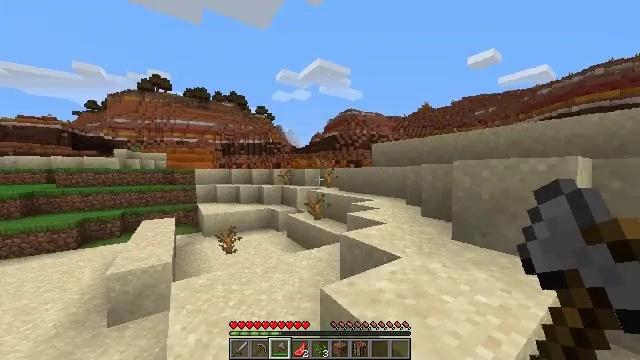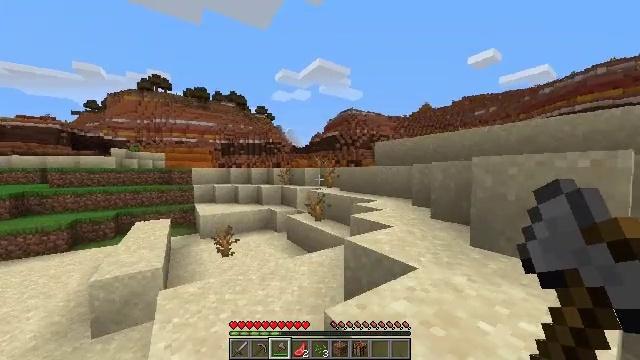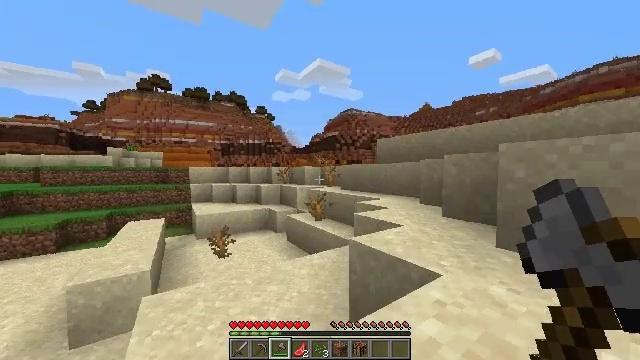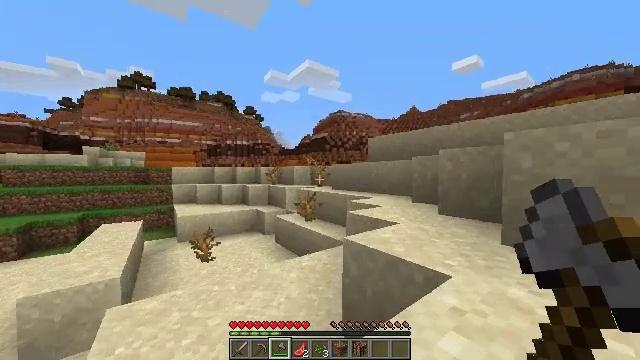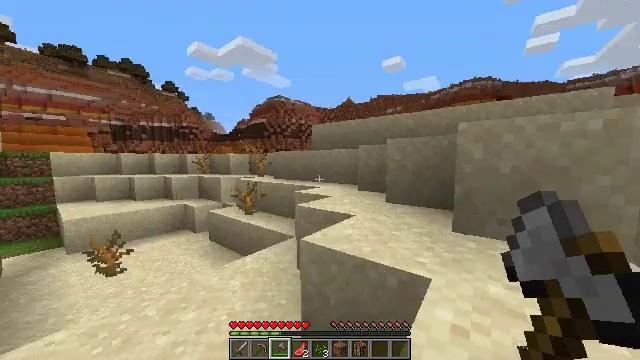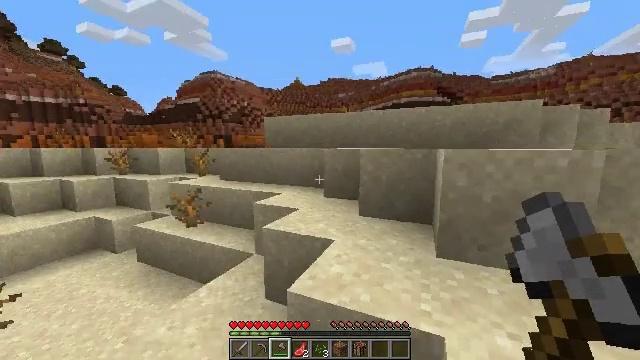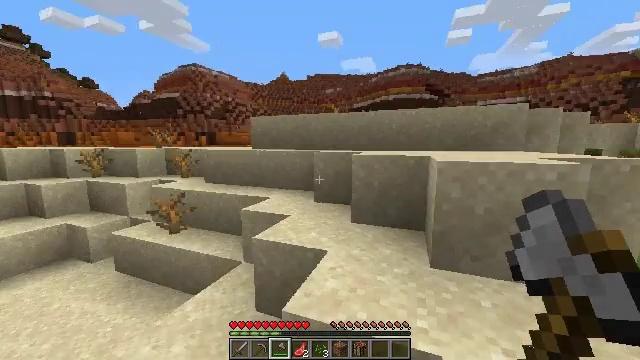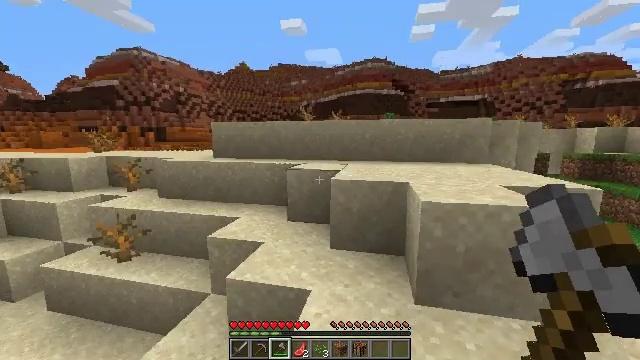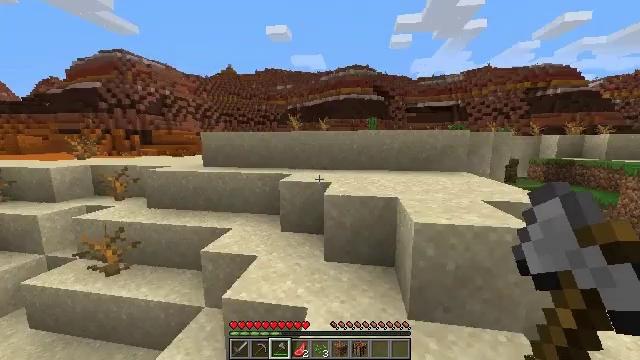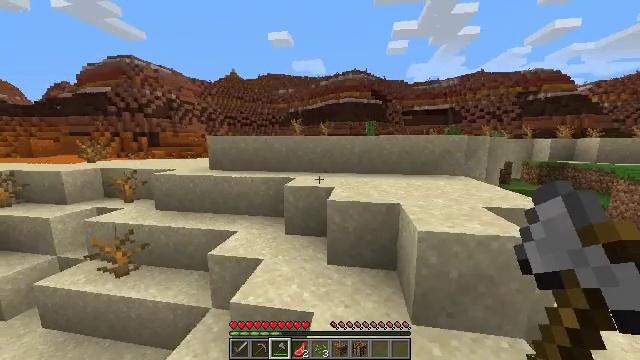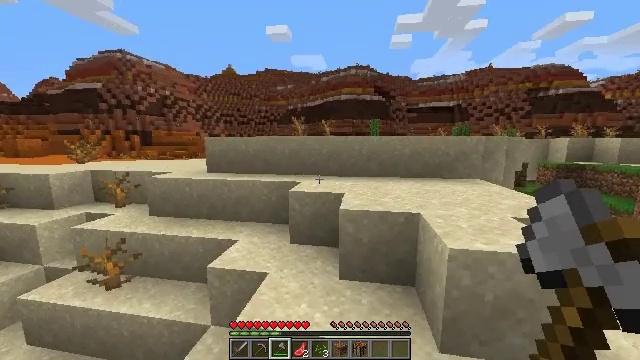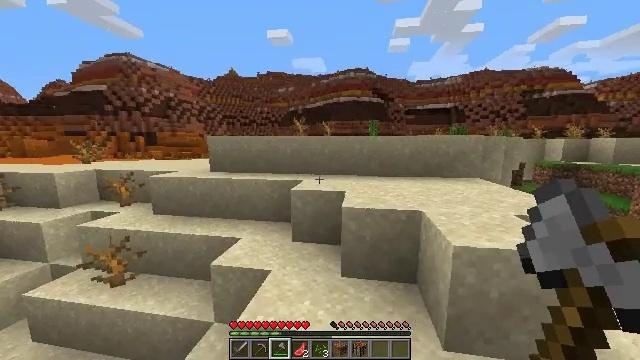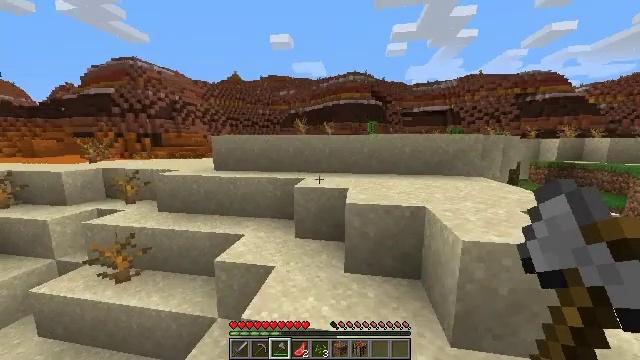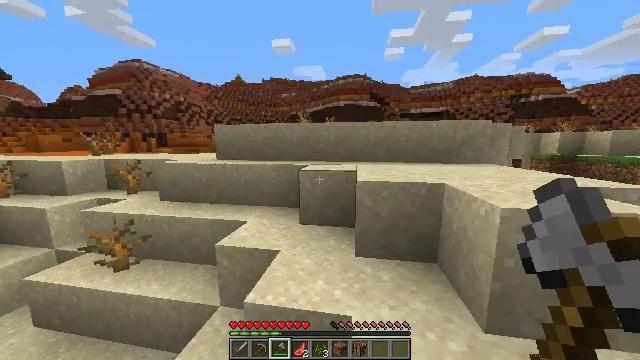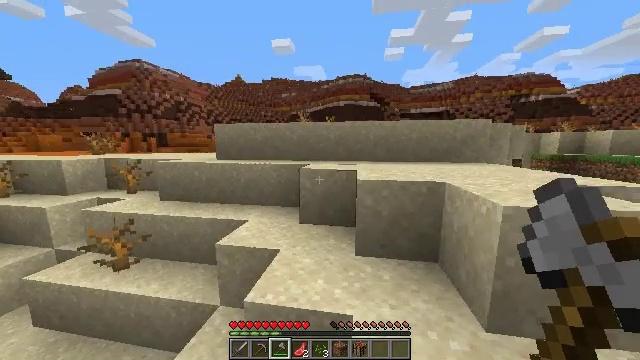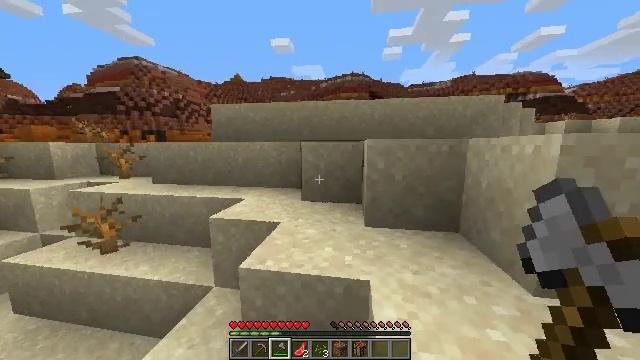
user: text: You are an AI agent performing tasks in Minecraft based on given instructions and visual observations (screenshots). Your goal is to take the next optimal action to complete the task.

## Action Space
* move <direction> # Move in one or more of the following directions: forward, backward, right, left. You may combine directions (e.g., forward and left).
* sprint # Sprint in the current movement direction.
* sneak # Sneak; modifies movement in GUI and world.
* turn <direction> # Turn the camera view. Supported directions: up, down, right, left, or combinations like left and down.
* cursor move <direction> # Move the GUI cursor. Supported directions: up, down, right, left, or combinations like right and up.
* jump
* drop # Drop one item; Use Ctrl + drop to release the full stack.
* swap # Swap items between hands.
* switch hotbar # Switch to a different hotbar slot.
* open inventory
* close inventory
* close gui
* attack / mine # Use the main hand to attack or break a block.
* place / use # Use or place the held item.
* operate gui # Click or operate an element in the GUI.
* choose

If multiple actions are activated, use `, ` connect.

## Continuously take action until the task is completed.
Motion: motion action
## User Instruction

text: Collect the brown terracotta block.
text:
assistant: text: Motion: move forward, sprint, jump
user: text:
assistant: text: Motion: move forward, sprint, jump
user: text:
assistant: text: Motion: move forward, sprint, turn right, jump
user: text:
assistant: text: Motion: move forward, sprint, turn right and down, jump
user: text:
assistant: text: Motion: move forward, sprint, turn right and down, jump
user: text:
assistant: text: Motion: move forward, sprint, turn right, jump
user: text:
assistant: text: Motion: move forward, sprint, turn right, jump
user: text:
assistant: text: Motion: move forward, sprint, turn right, jump
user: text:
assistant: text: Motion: move forward, sprint, jump
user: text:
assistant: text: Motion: move forward, sprint, jump
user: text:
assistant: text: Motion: move forward, sprint, jump
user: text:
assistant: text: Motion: move forward, sprint, jump
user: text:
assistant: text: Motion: move forward, sprint, jump
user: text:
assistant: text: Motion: move forward, sprint, jump
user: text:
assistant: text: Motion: move forward, sprint, jump
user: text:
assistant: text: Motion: move forward, sprint, turn right and down, jump
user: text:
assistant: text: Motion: move forward, sprint, turn right and down, jump
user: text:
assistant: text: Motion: move forward, sprint, turn right, jump
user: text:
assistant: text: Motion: move forward, sprint, jump
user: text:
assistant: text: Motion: move forward, sprint, jump
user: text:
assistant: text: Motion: move forward, sprint, jump
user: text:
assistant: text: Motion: move forward, sprint, jump
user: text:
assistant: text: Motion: move forward, sprint, jump
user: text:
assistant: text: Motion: move forward, sprint, turn left, jump
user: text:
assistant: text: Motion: move forward, sprint, turn left, jump
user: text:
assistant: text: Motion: move forward, sprint, turn left, jump
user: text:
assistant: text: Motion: move forward, sprint, turn left, jump
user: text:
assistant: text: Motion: move forward, sprint, jump
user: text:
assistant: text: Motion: move forward, sprint, jump
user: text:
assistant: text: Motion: move forward, sprint, jump